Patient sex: F
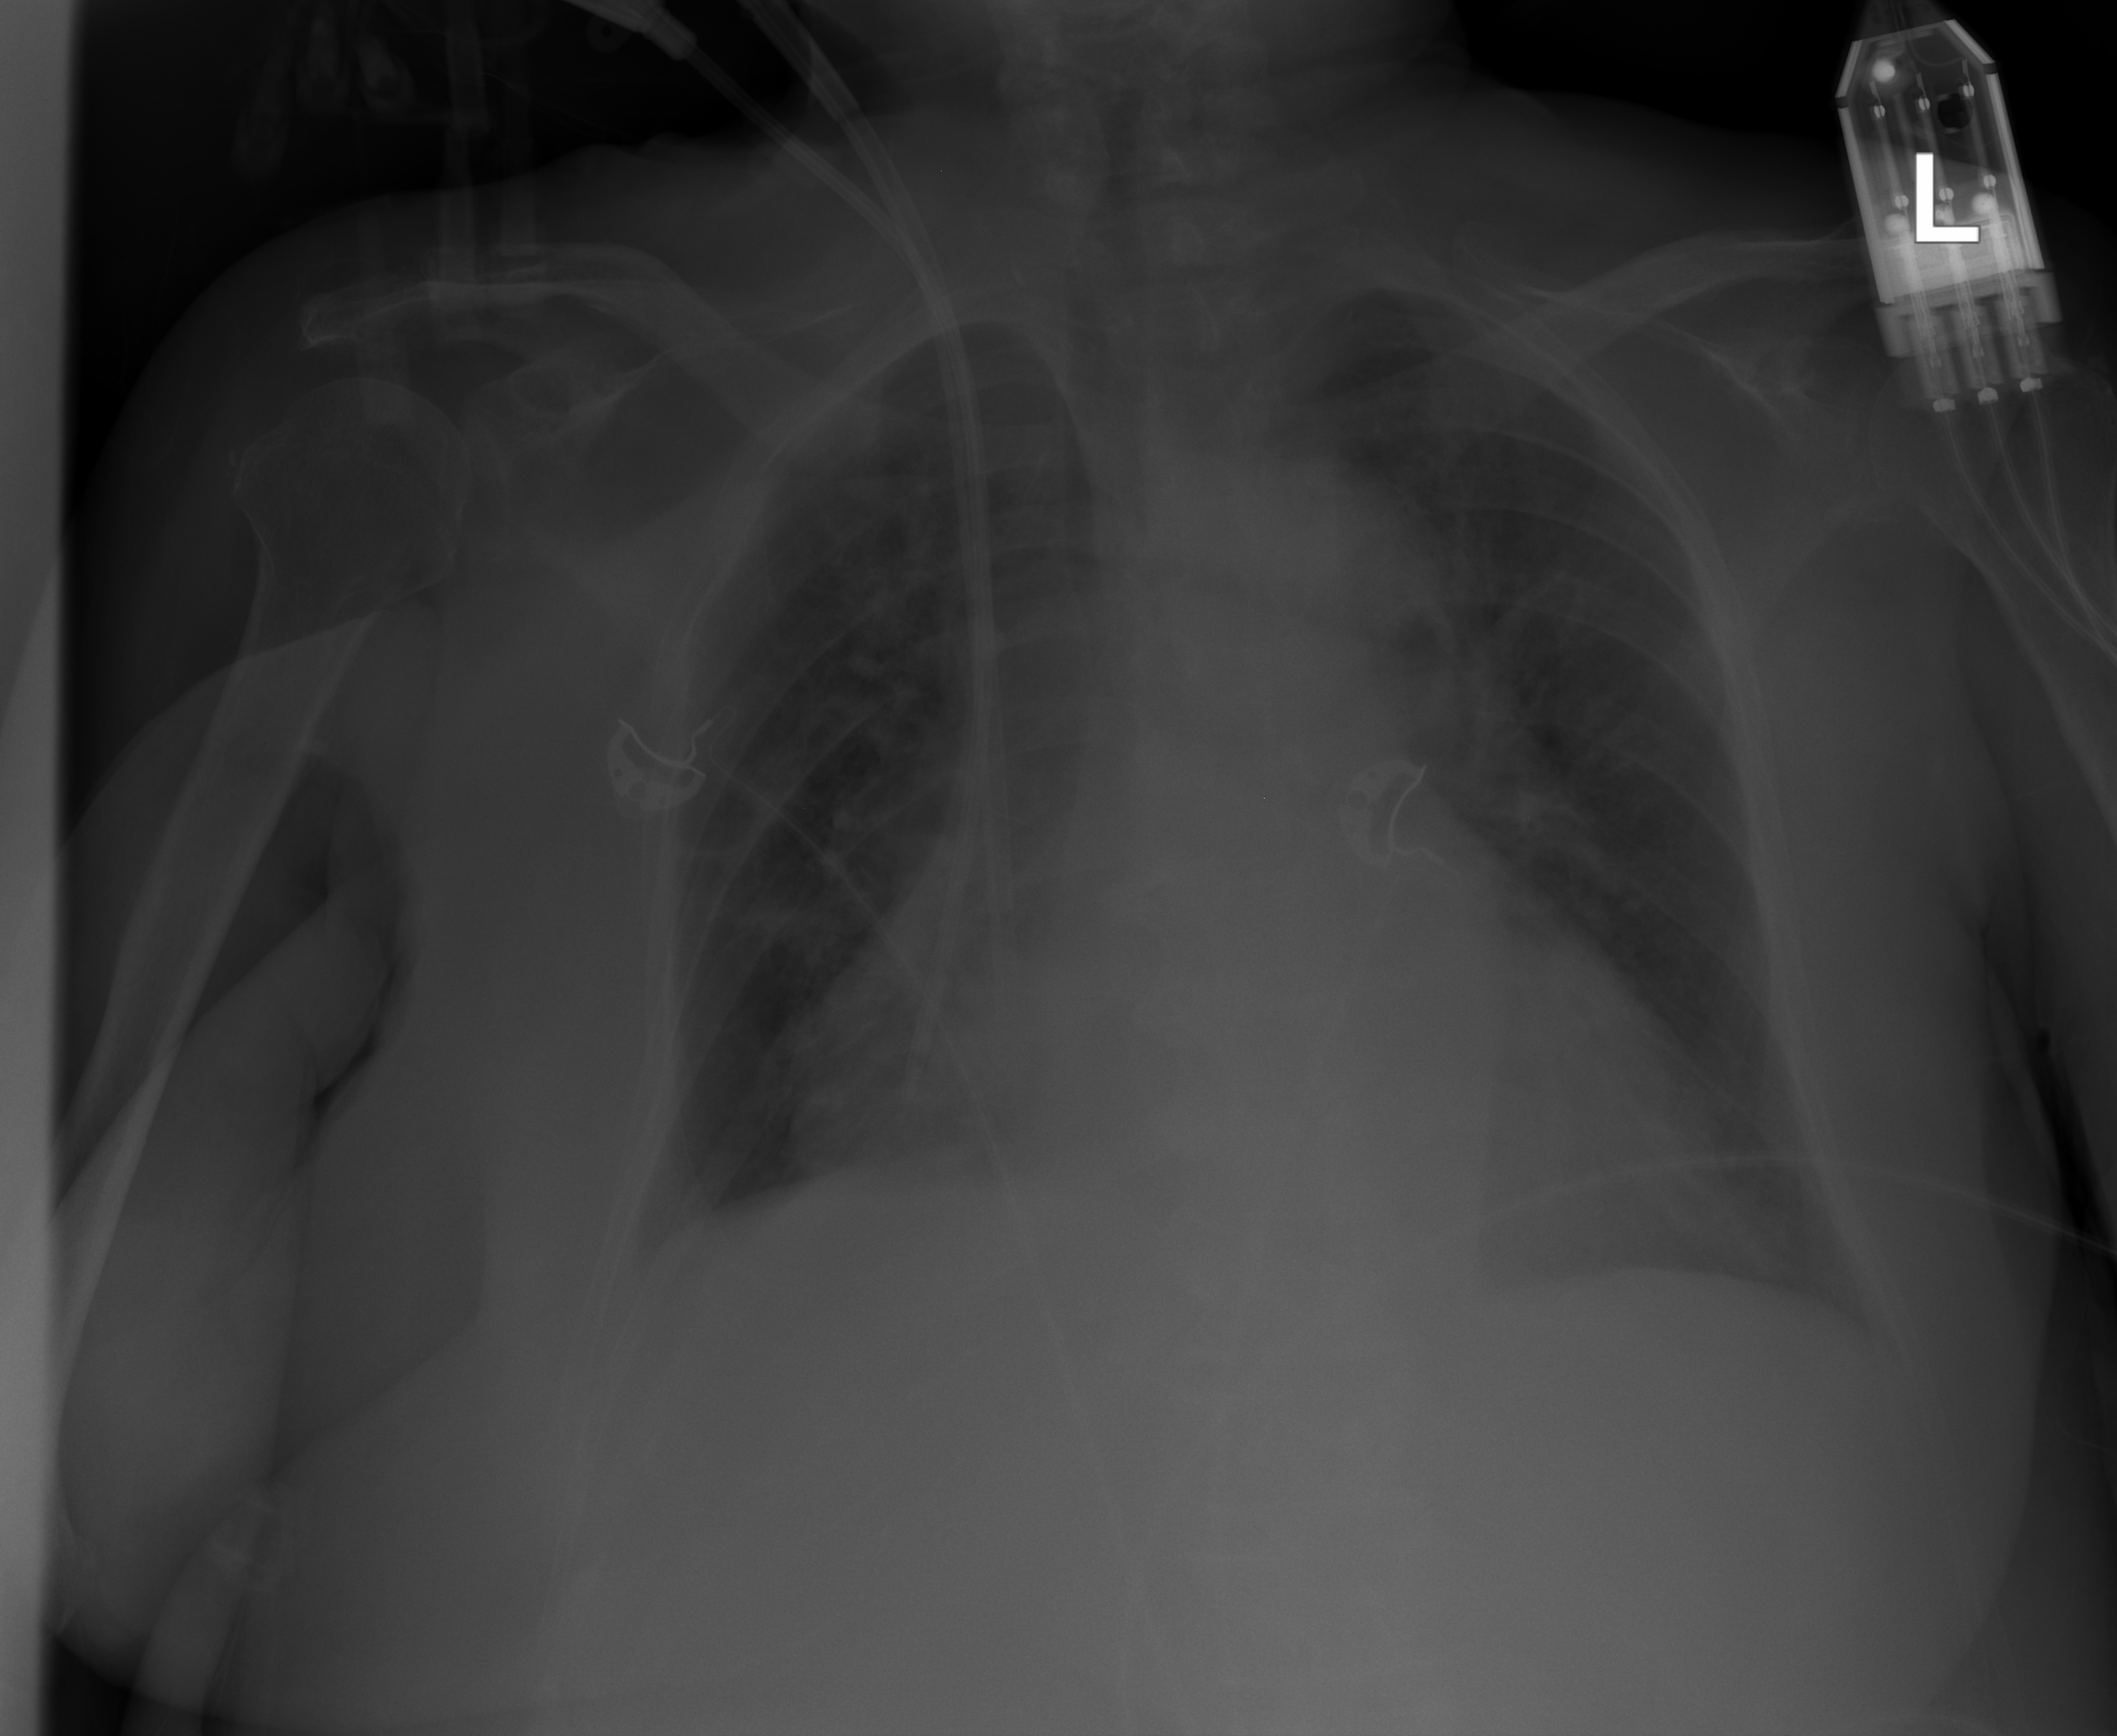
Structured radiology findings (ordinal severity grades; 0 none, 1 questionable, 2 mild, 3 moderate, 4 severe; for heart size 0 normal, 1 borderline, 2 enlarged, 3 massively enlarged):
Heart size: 2
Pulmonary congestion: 0
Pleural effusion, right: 2
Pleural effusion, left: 0
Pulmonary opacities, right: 2
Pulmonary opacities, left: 0
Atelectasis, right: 2
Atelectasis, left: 0